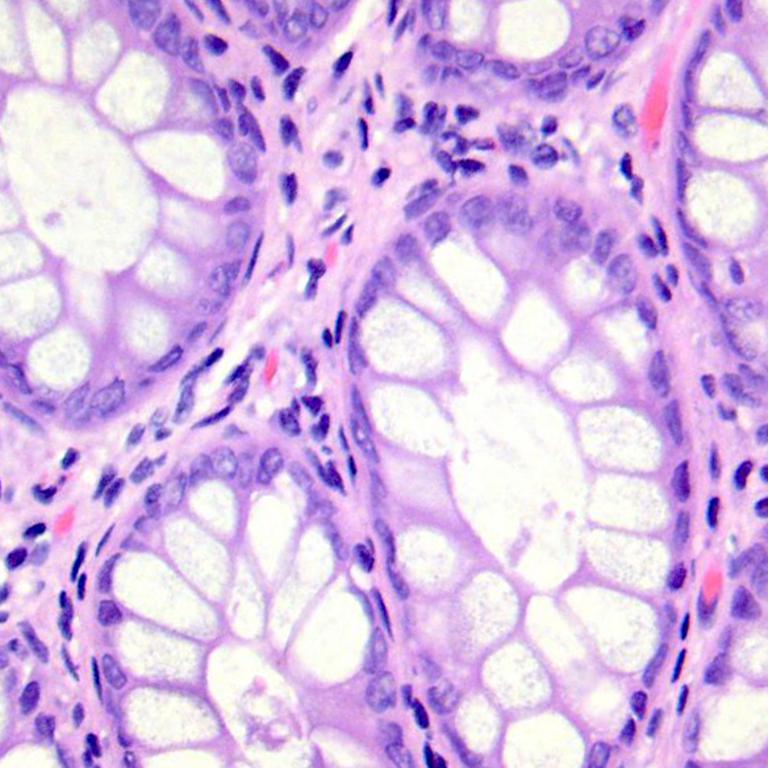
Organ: colon
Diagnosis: benign